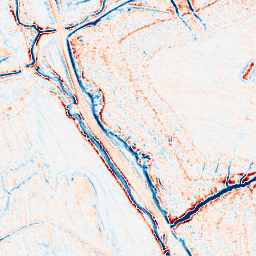
Category: edge_preserving
Decomposition family: anisotropic_diffusion
Decomposition parameters: iterations: 20
kappa: 50
gamma: 0.1
Upsampling method: sinc_hamming
Upsampling parameters: scale: 8
kernel_size: 16
Upsampling scale: 8